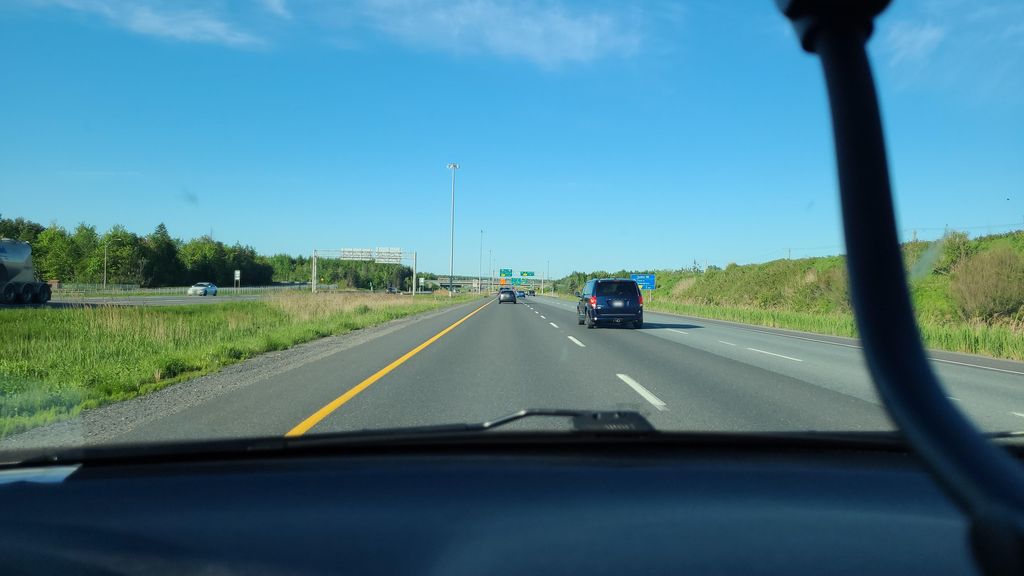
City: quebec_city